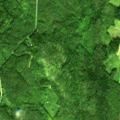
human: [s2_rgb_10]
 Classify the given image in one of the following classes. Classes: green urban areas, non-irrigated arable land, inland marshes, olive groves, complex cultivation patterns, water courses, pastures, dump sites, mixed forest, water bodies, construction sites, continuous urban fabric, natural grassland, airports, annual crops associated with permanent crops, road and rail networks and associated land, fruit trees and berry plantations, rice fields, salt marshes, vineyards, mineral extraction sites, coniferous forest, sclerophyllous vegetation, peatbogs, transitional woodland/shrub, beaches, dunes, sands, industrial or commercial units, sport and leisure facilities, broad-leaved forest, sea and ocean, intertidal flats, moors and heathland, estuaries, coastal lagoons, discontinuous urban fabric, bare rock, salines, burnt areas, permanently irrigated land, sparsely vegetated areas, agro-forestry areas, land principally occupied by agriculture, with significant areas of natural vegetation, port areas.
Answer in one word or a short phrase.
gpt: coniferous forest, mixed forest, transitional woodland/shrub